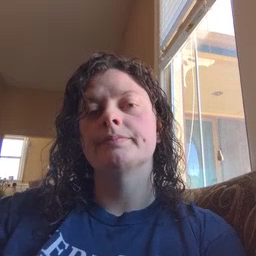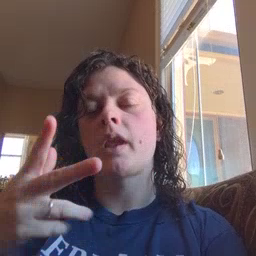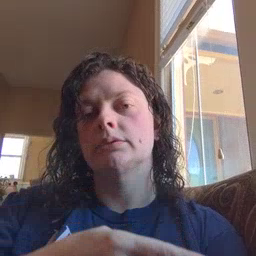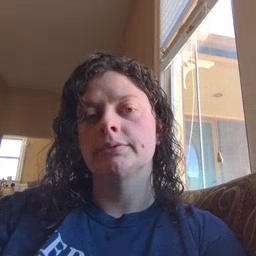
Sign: cut